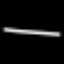
Label: line